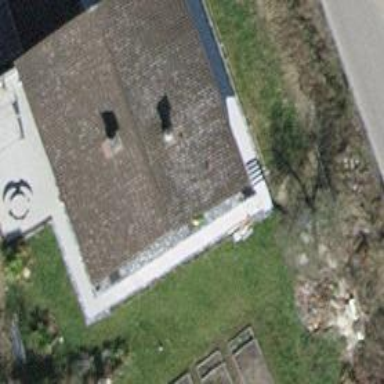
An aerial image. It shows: Building with tile roof.